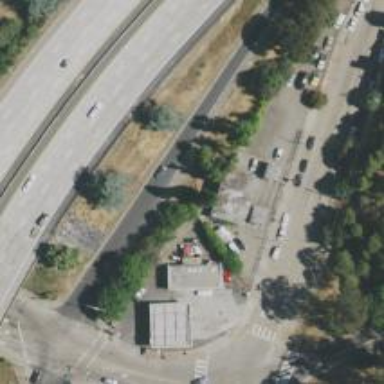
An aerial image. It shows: Car rental facility.